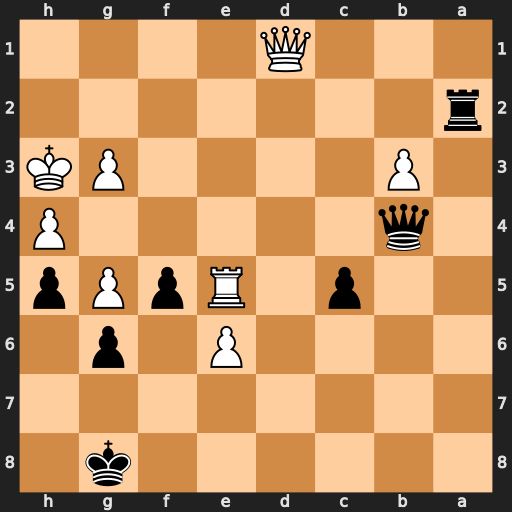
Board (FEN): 6k1/8/4P1p1/2p1RpPp/1q5P/1P4PK/r7/3Q4
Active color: b
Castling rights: -
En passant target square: -
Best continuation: Qg4+ Qxg4 hxg4#